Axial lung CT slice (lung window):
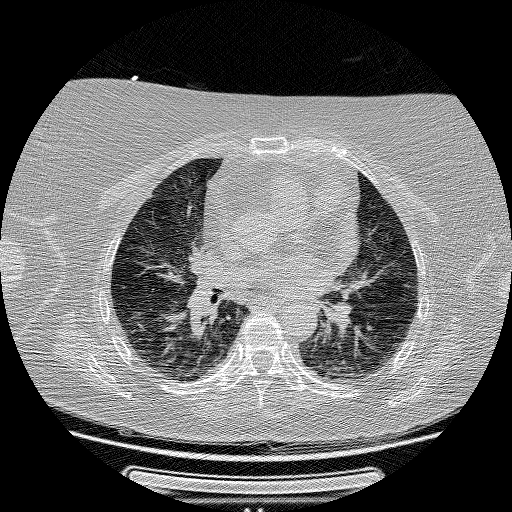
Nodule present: no